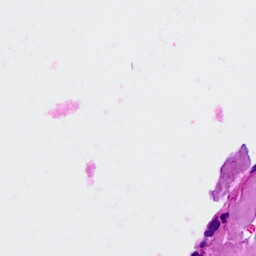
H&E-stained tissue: Breast